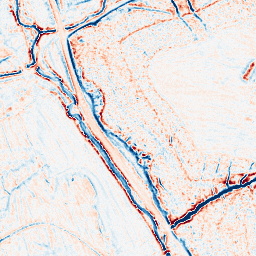
Category: edge_preserving
Decomposition family: bilateral
Decomposition parameters: d: 9
sigma_color: 150
sigma_space: 100
Upsampling method: lanczos
Upsampling parameters: scale: 2
Upsampling scale: 2